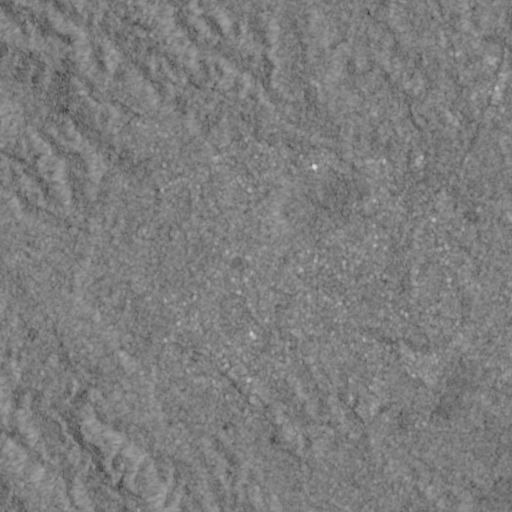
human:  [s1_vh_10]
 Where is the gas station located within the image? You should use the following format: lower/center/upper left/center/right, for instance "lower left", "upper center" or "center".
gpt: The gas station is located in the lower right of the image.
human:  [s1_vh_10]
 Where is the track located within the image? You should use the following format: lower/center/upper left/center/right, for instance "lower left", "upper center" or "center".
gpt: The track is located in the center right of the image.
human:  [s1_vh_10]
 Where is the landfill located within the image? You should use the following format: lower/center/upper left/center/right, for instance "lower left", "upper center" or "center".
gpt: There is no landfill in the image.

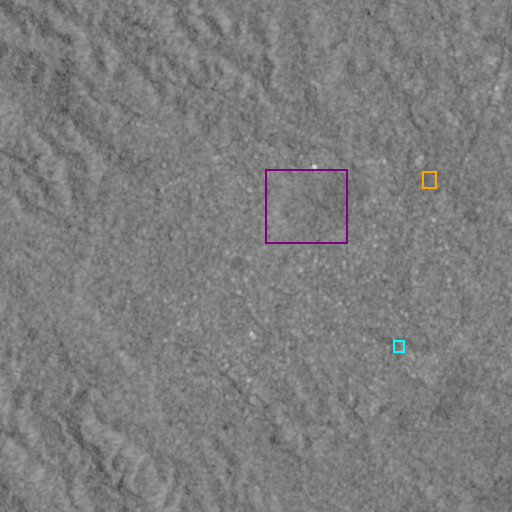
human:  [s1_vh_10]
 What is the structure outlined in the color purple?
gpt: The structure outlined in purple is a park.
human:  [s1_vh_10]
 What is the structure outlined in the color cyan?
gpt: The structure outlined in cyan is a parking lot.
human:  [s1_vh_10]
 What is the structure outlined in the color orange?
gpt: The structure outlined in orange is a track.
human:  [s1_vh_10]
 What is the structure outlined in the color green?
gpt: There is no green outline.